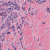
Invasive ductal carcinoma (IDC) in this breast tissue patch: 1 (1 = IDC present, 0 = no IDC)